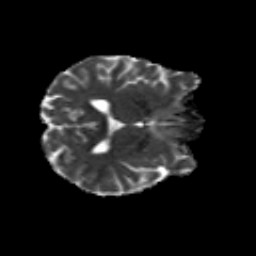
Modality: MD
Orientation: axial
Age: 29
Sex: female
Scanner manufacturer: siemens
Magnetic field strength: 3 T
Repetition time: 8.8 s
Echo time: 0.085 s